Question: I am teaching myself how to use images in Eclipse.
I am trying to get my code implementing images to compile:
'''
import java.awt.*;
import javax.swing.JFrame;
import java.io.File;
import javax.imageio.ImageIO;
public class ImageDemo extends Canvas
{
Image coolFace;
public ImageDemo() throws Exception
{
coolFace = ImageIO.read( new File("jesus.png") );
}
public void paint( Graphics g )
{
// Image , x, y, this
g.drawImage(coolFace,100,100,this);
g.setColor( Color.yellow );
g.drawOval(88,88,70,25);
}
public static void main(String[] args) throws Exception
{
JFrame win = new JFrame("Image Demo");
win.setSize(1024,768);
win.setDefaultCloseOperation(JFrame.EXIT_ON_CLOSE);
win.add( new ImageDemo() );
win.setVisible(true);
}
}
'''
The problem is that I do not know how to get my image in the same source folder of my code in Eclipse.
I think I created one but I do not know how to put an image from my Desktop there.
Any help would be appreciated.
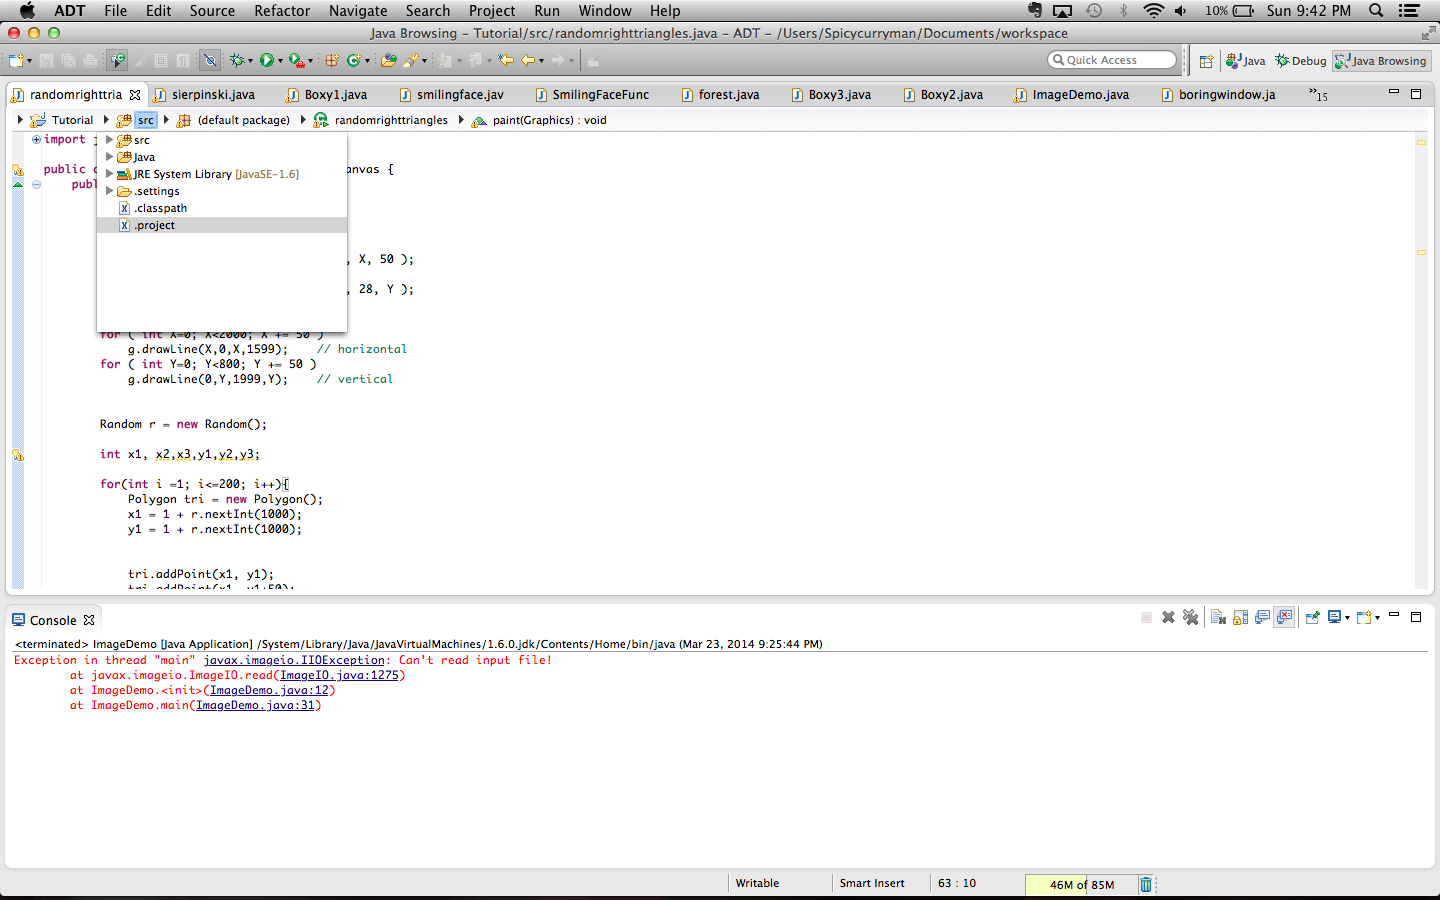
Answer: Generally eclipse starts jvm with current directory from base of the project so place it on base of the project to read it with existing code